Question: I have a ComboBox that I have modified like this:

The code for that is this (cat_color is an array with strings like "#7FFFD4"):
'''
private void cboCategory_DrawItem(object sender, DrawItemEventArgs e)
{
if (e.Index != -1)
{
e.DrawBackground();
e.Graphics.FillRectangle(new SolidBrush(ColorTranslator.FromHtml(cat_color1[e.Index])), e.Bounds);
Font f = cboCategory.Font;
e.Graphics.DrawString(cboCategory.Items[e.Index].ToString(), f, new SolidBrush(ColorTranslator.FromHtml(cat_color2[e.Index])), e.Bounds, StringFormat.GenericDefault);
e.DrawFocusRectangle();
}
}
'''
My goal now is to change the item back color when I hover over an item. Is this possible?
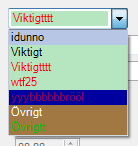
Answer: This will do the job for you.
'''
if ((e.State & DrawItemState.Selected) == DrawItemState.Selected)
{
e.DrawBackground();
e.Graphics.FillRectangle(new SolidBrush(SystemColors.Highlight), e.Bounds);
Font f = cboCategory.Font;
e.Graphics.DrawString(cboCategory.Items[e.Index].ToString(), f, new SolidBrush(ColorTranslator.FromHtml(cat_color2[e.Index])), e.Bounds, StringFormat.GenericDefault);
e.DrawFocusRectangle();
}
'''